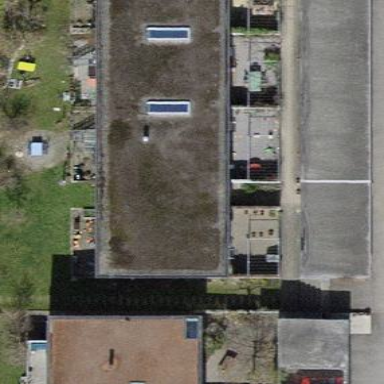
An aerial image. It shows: Terrace building.